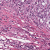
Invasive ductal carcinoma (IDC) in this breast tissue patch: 1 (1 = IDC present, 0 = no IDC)